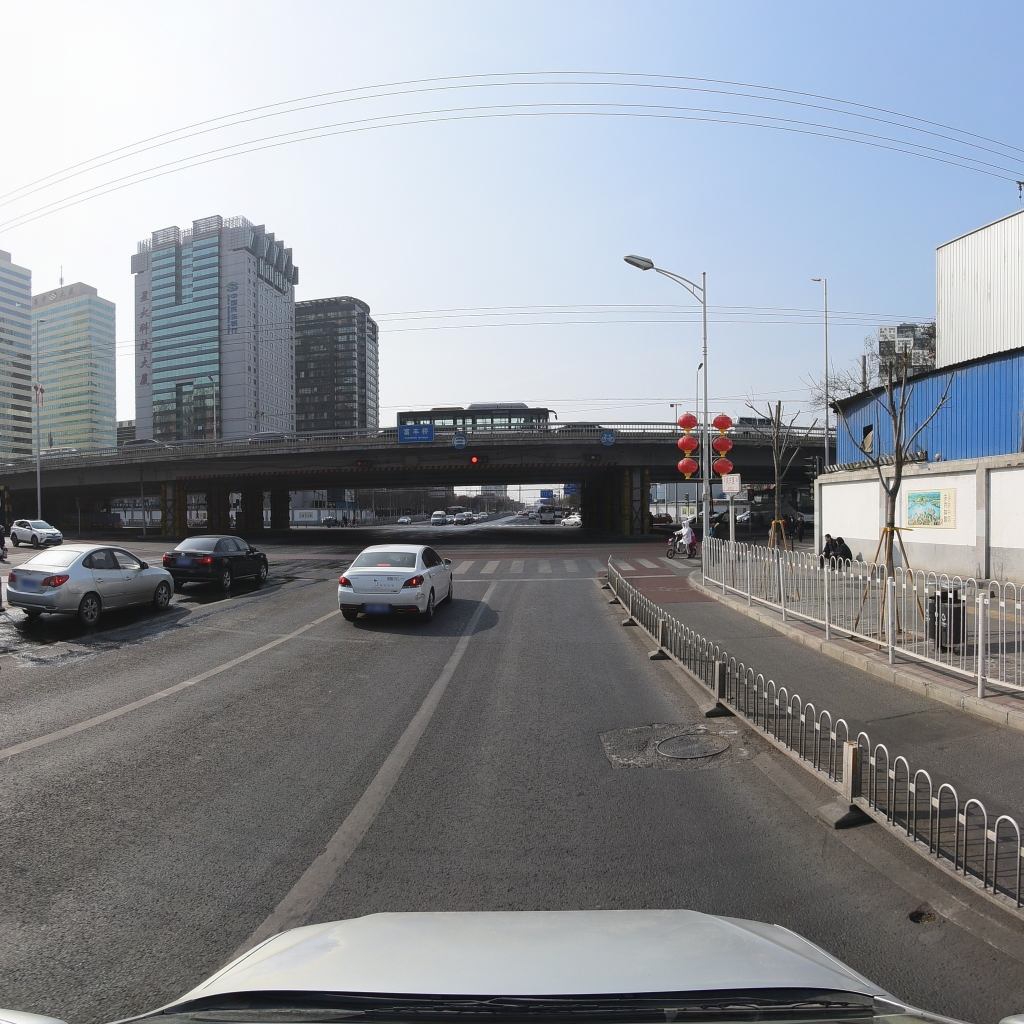
Region: Fengtai
Road damage annotations: transverse crack, longitudinal crack, transverse crack, pothole, transverse crack, manhole cover